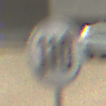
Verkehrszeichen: EndeGeschwindigkeit110
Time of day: MorningAfternoon
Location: Outdoor (Suburban)
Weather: Clear
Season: NotSpecified
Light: Natural